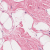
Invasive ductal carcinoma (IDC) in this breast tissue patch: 0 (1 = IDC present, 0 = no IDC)